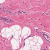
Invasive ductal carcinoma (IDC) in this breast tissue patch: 0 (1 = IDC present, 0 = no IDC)